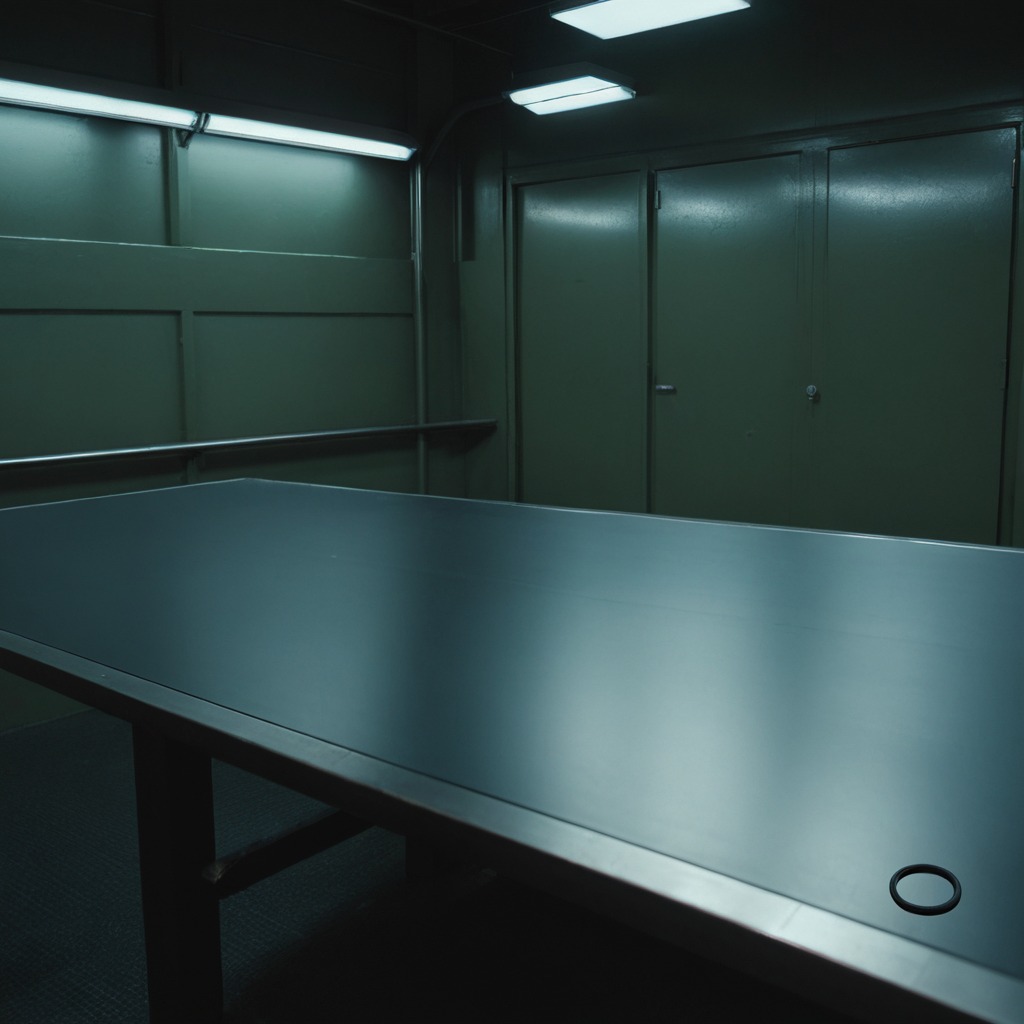
A rubber O-ring is lying on the table in the railway signal maintenance room.